Current action and preconditions to check: trajectory_clear

Your task: For each precondition in the list above, predict whether it will hold at this action.

Consider the current scene as observed from the mobile robot's camera, and analyze the predicted future states of all dynamic agents (e.g., people, animals, vehicles, or any moving entities) within the NEXT SECOND.

IMPORTANT: Only answer "very likely" if you are absolutely certain—based on strong, clear evidence—that a dynamic agent will violate the precondition in the predicted future state. Do NOT answer "very likely" for unlikely, ambiguous, or low-probability risks.

Ask yourself for each precondition: Is there a high probability, with clear and convincing evidence, that the predicted future states of any dynamic agent will interfere with the predicted future state of the currently executing action within the NEXT SECOND, causing that precondition to fail?

Assess the risk level based on these predictions. Use "likely" or "very likely" if motions create a clear risk of interference.

Use "neutral" or "improbable" if agents are nearby but their predicted paths are clearly diverging or non-conflicting.

Failure Risk Categories: "very improbable", "improbable", "neutral", "likely", "very likely"

Answer Format: Output ONLY the probability_of_failure value from these categories: "very improbable", "improbable", "neutral", "likely", "very likely"

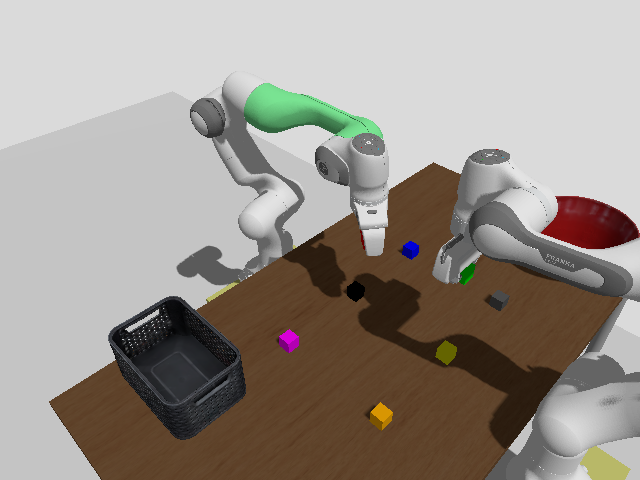

Answer: improbable